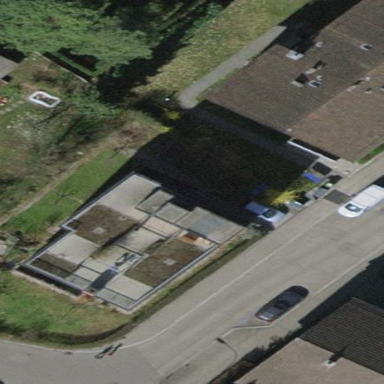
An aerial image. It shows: Residential building with flat roof.